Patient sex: M
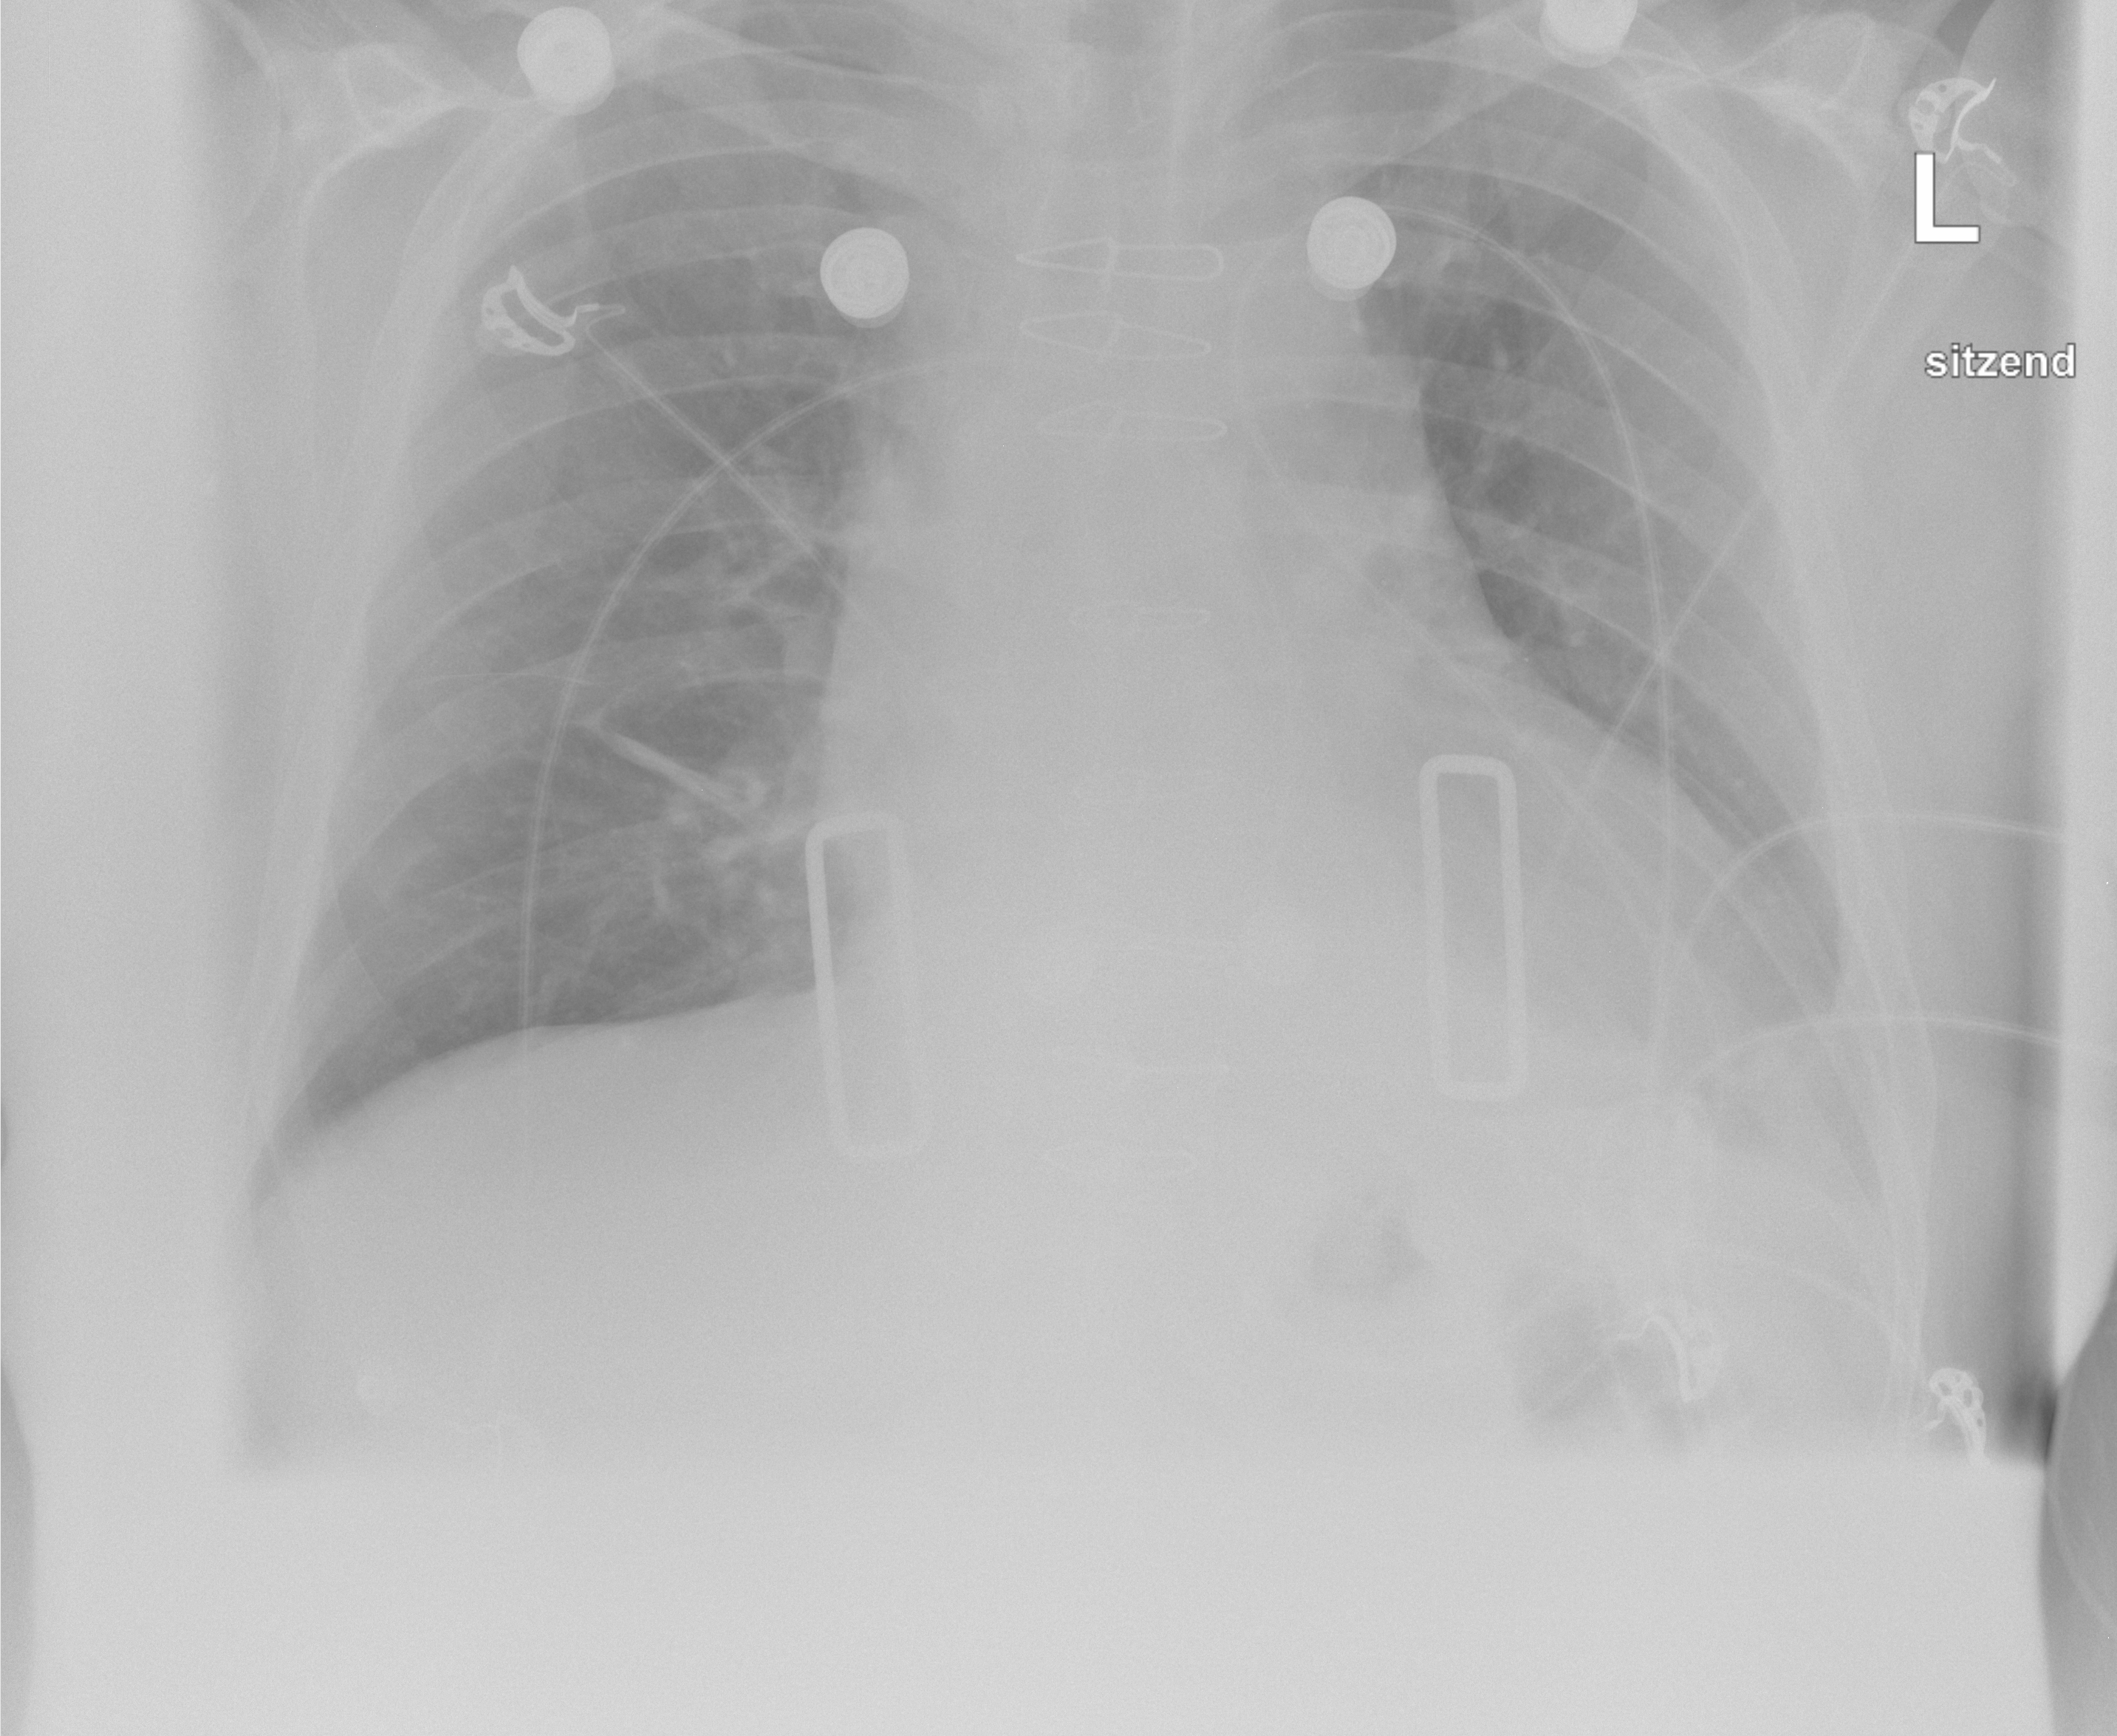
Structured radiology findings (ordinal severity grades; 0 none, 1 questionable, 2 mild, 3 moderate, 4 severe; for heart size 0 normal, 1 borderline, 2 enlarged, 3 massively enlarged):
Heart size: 2
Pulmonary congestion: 0
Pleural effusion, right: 0
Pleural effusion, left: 2
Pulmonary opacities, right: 0
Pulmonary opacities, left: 0
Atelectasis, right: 2
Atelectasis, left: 1